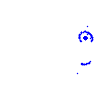
Particle: proton